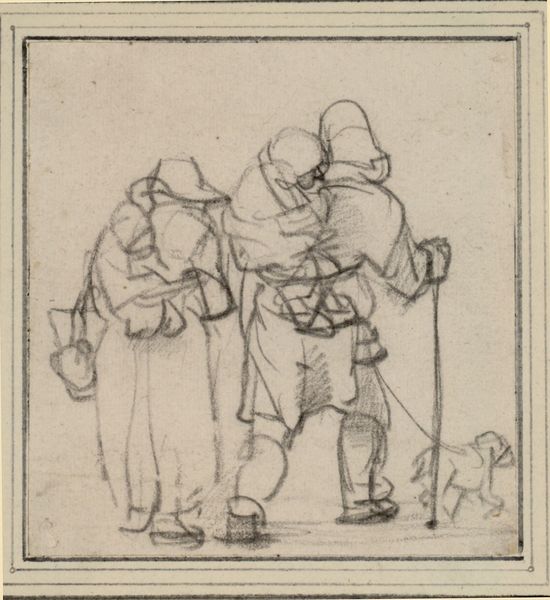
Titel: Bettlerfamilie mit einem Hund
Künstler: Rembrandt Rijn
Standort: Wien
Institution: Albertina, Wien
Schlagwörter: fuß, hand, mann, menschen, bewegung, frau, hut, hüte, kleid, männer, rücken, skizze, zeichnung, hund, haube, rock, hose, mütze, arm, rahmen, tragen, gehen, familie, kind, kinder, stock, schnell, man, gehstock, stab, studie, leine, ernte, gepäck, laufen, einfach, waden, bauer, spaziergang, wandern, kohle, schwarzweiss, bleistift, schritt, tasche, kohlezeichnung, bleistiftzeichnung, ehepaar, kin, quadrat, unterwegs, wanderung, strichzeichnung, kummer, huckepack, rasch, tach, er, rückenfigu, bleistiftzeichnug, #stock, stock schwarzweiss, enstock, zu fuss